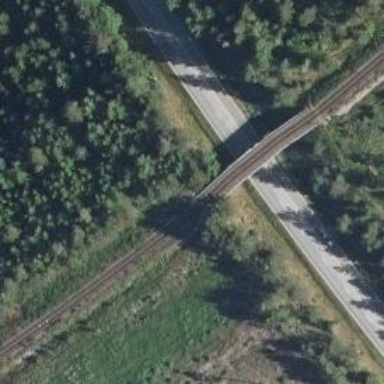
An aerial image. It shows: Continuous rail bridge over railway track.